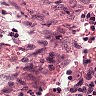
Metastatic tissue present: no